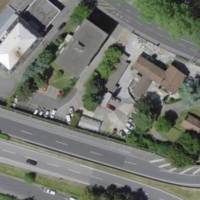
EUNIS habitat code: 57
Species observed at this site:
Chaerophyllum temulum